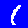
Digit: 1